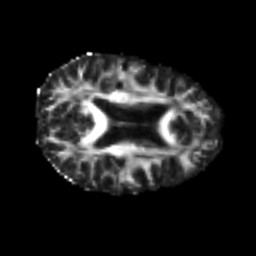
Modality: FA
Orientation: axial
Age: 72
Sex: female
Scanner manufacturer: siemens
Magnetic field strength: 3 T
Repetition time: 4.987 s
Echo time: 0.0792 s